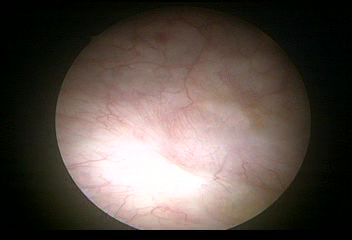
Modality: WLC
Class: Normal mucosa
Bladder cancer association: No